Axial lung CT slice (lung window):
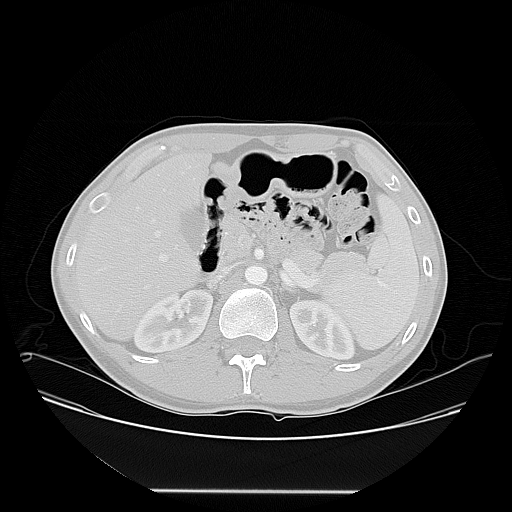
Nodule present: no